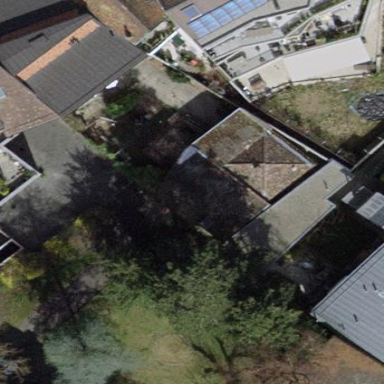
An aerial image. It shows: View of roof of building.